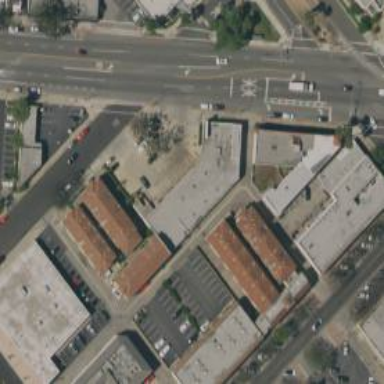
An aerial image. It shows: Commercial building.